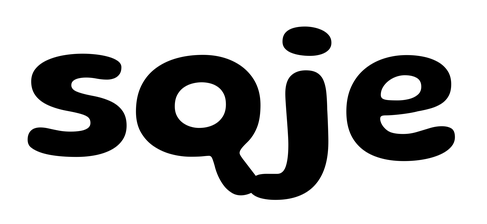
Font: Gluten_SemiBold